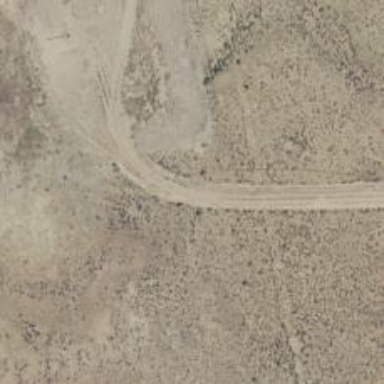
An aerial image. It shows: Service road.